Question: I cannot achieve to plot a square in Octave.
I cannot force equally scaled axes, so I am getting a rectangle instead:

The following trials are not working:
'''
x = [0, 1, 1, 0, 0]';
y = [0, 0, 1, 1, 0];
plot(x, y), axis equal, axis([-1,2, -1,2])
% figure('Position', [10,10,100,100]); %[startx,starty,width,height]
% plot(x, y)
'''
Probably I would need to specify a fixed window size and equally
scaled axes. I would be satisfied, when the first such display window
would show a correct square. A luxury solution would make the window
(or its content)
not interactively resizable.
Remarks:
1. I have Octave 3.2.4 on Windows XP.
2. The suggestion in Stackoverflow does not work.
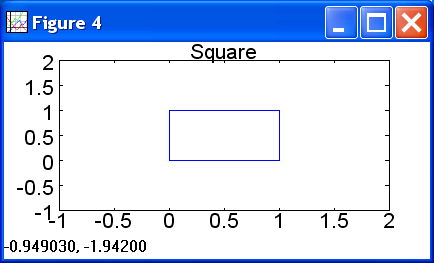
Answer: I believe this is an issue with Gnuplot's 'windows' output device. Compare it against the 'wxt' device:
## Gnuplot 4.4.3, WinXP
'''
# Gnuplot, wxWidgets terminal
set terminal wxt size 200,400
set size ratio -1 # set size square
plot x
# Gnuplot, Windows terminal
set terminal windows size 200,400
set size ratio -1 # set size square
plot x
'''

Note that for the "win terminal", size affects the figure size including window title bar and status bar, while for the "wx terminal" it only sets the inner drawing area
---
## Octave 3.4.2, WinXP
Unfortunately, when I tried this in <URL>' had no effect:
'''
# Octave, backend=Gnuplot, terminal=wxt/windows
graphics_toolkit gnuplot # backend gnuplot
setenv('GNUTERM','wx') # wx/windows
figure, set(gcf,'position',[100 100 200 400])
plot(-10:10, -10:10, 'r'), legend('x')
axis([-10 10 -10 10])
axis equal # axis square
'''
Therefore, I had to manually resize the figures using the mouse to the specified size '(200,400)' (yes, I actually pulled a <URL>. Finally call 'refresh' command to replot:

The good news is that once you correctly set the figure size, 'axis equal' is working for both terminals types.
On the other hand, the new FLTK backend is behaving correctly without any hacks, so you might wanna switch to it:
'''
# Octave, backend=FLTK
graphics_toolkit fltk # backend fltk
figure, set(gcf,'position',[100 100 200 400])
plot(-10:10, -10:10, 'r'), legend('x')
axis([-10 10 -10 10])
axis equal
'''

---
## MATLAB
For reference, here is the MATLAB output:
'''
%# MATLAB
figure, set(gcf,'position',[100 100 200 400])
plot(-10:10, -10:10, 'r'), legend('x')
axis equal
axis([-10 10 -10 10])
'''